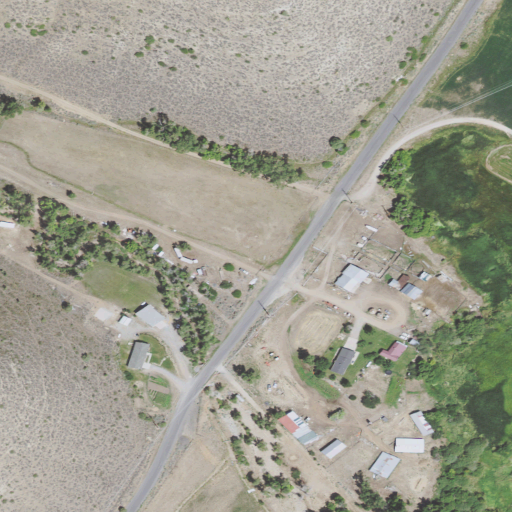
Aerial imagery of valley in Utah named Pine Canyon containing shrub, open development, pasture, low intensity development, and cultivated crops